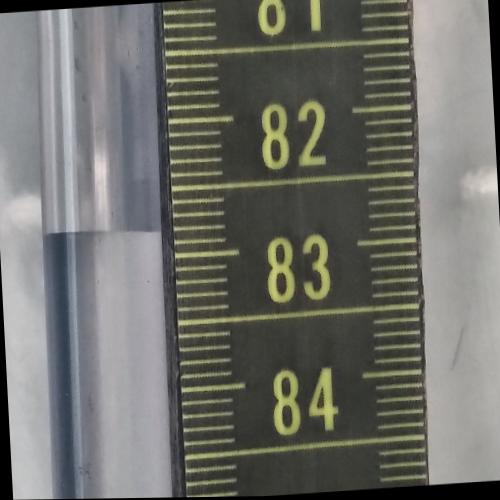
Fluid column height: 82.8 cm